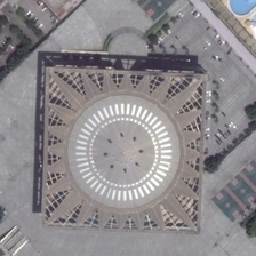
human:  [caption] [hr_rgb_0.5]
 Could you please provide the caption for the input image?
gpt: Several basketball courts are near the square of the central building and there is also a parking lot.

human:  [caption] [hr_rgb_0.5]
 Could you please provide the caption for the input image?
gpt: There are several basketball courts near the square center building and parking lot.

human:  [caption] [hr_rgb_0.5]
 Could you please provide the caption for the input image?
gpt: Many basketball courts are close to square buildings and parking lots.

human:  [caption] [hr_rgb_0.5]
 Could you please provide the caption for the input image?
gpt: Several basketball courts are located near a central square building and there is also a parking lot.

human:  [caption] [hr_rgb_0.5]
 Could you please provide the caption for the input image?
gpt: Many basketball courts are close to a square public building and have a parking lot.